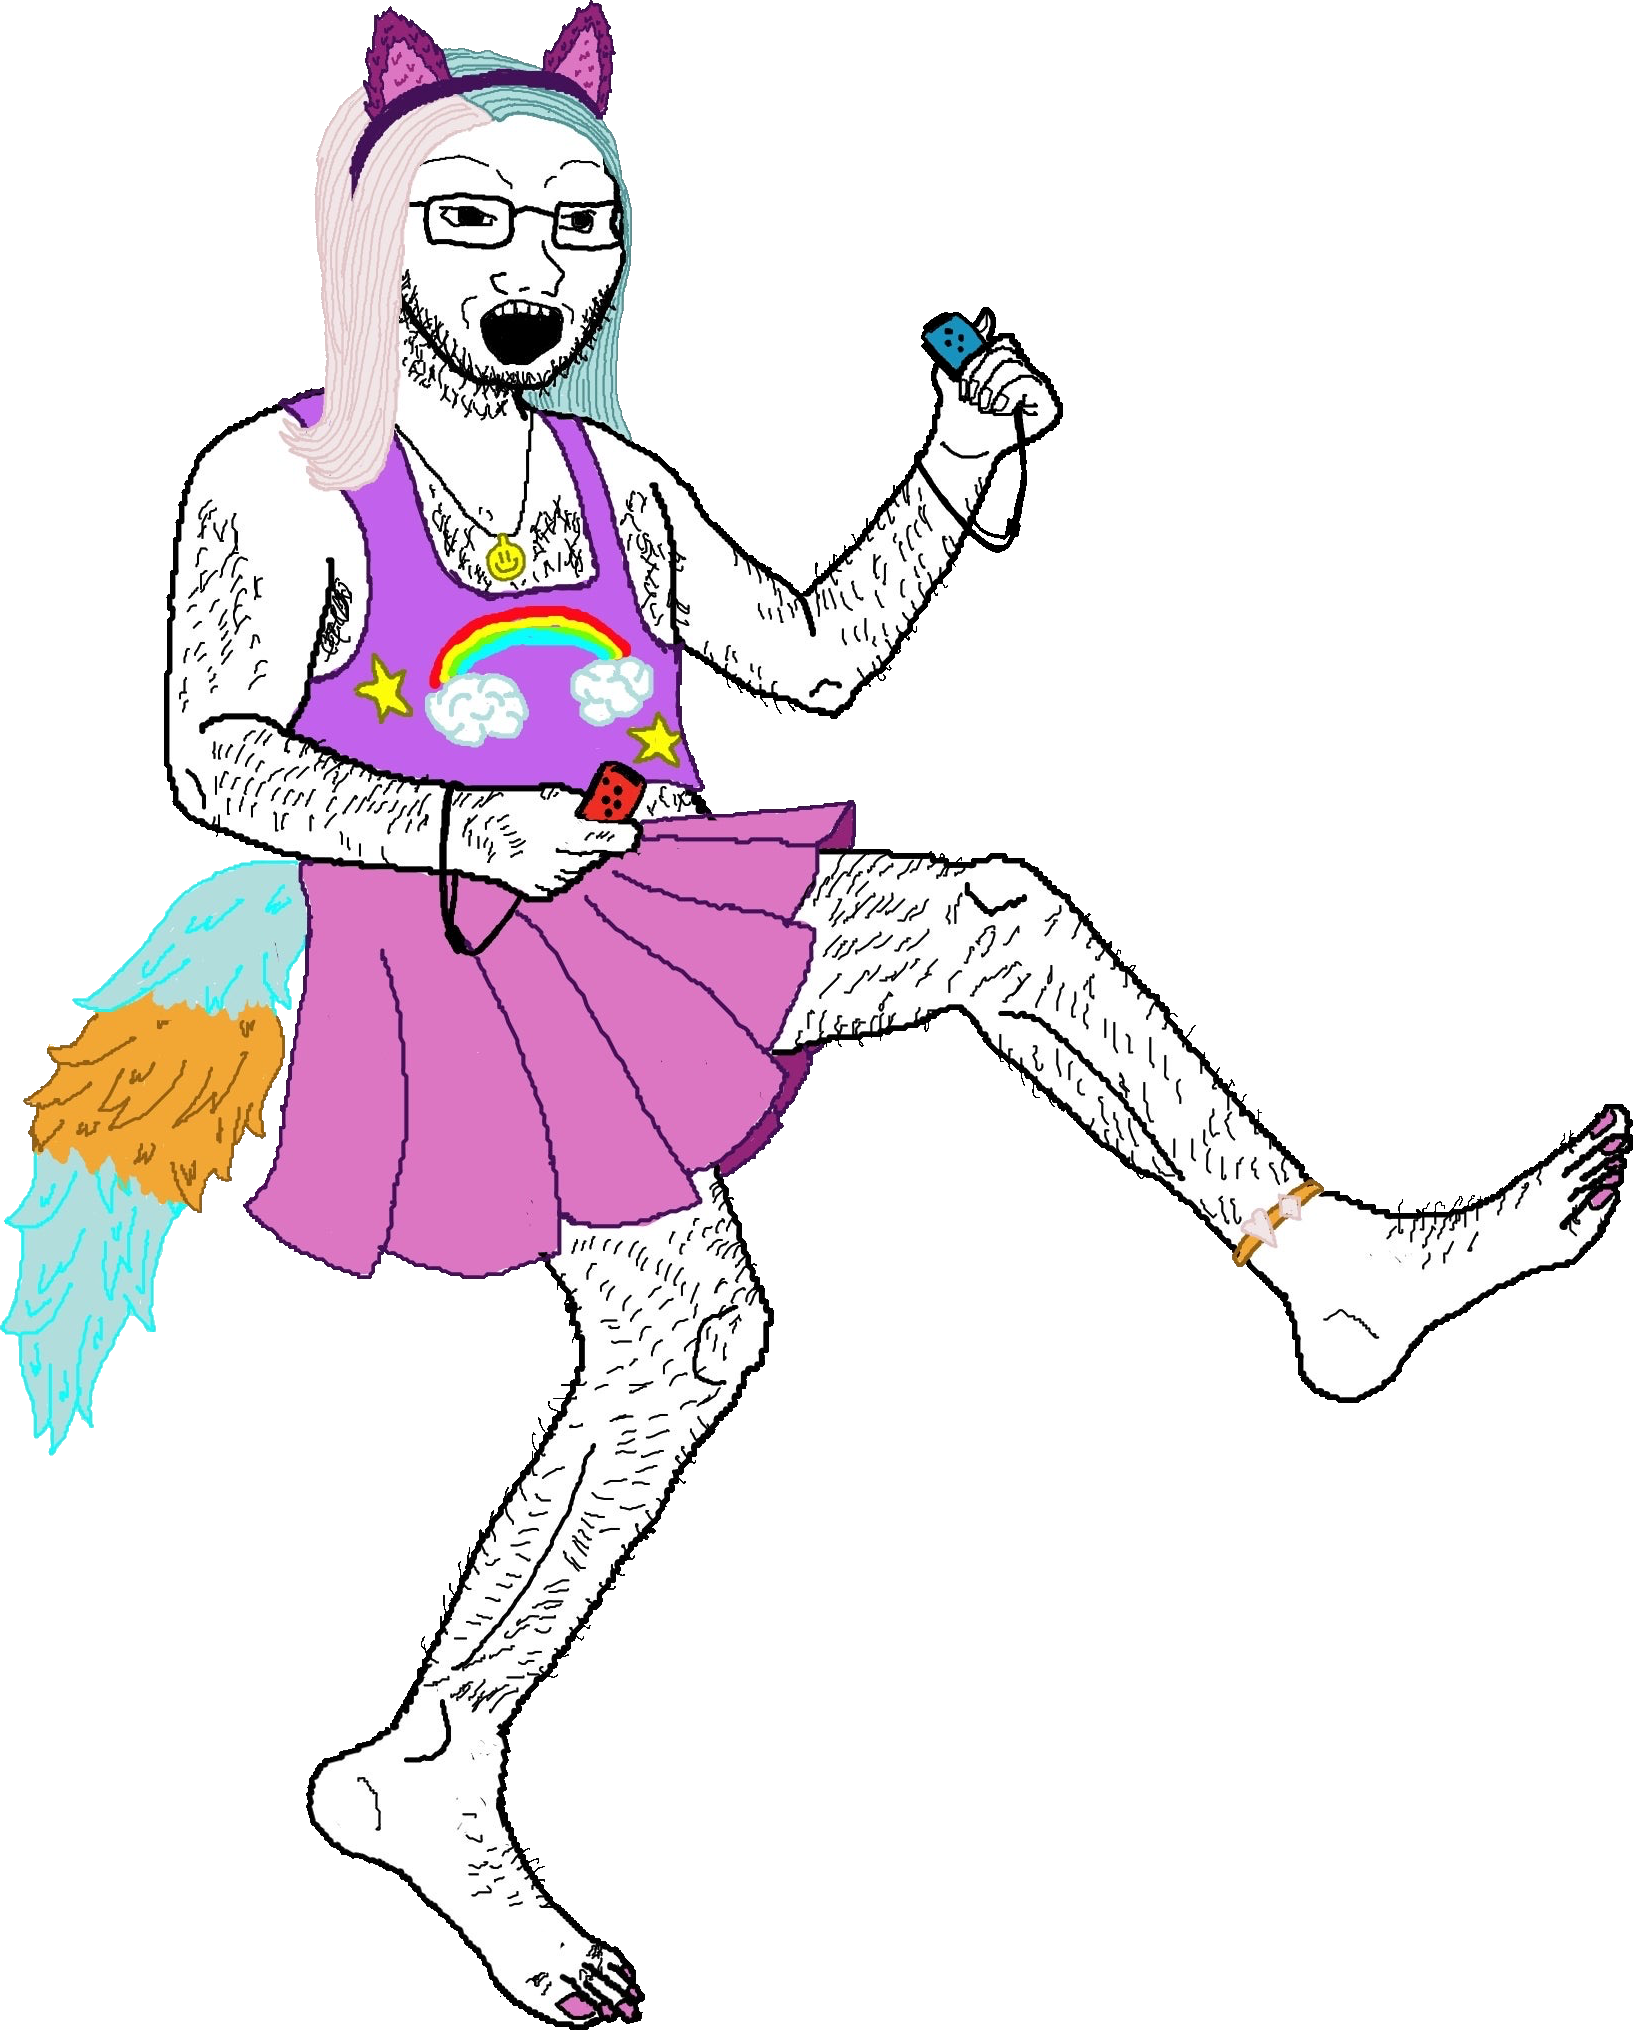
Label: 5_Soyjak